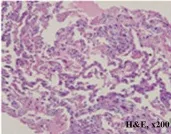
Primary lung tumor and interstitial pneumonia prior to and following treatment. Lung pathology following interstitial pneumonia, occurring 60 days subsequent to the last administration of gefitinib [hematoxylin, and ,eosin staining, magnification,. X200.
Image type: pathology (h&e)